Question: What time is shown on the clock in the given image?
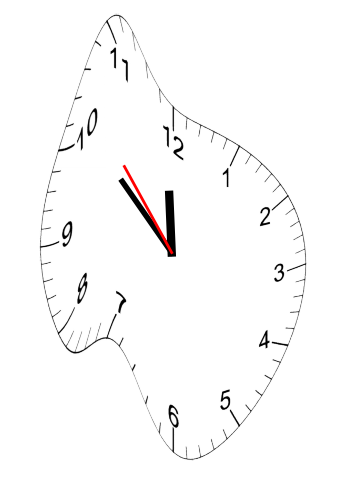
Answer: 11:51:53